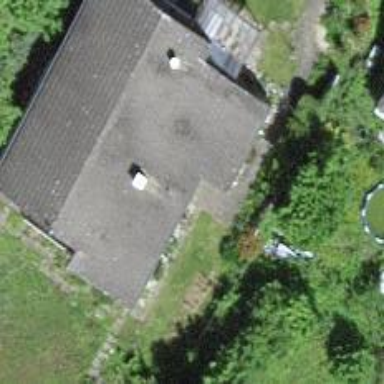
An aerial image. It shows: Detached building.